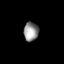
Tissue: lung
Cell type: Epithelial cells
Senescence score: 0.2319
Nuclear area (px): 277
Mean DAPI intensity: 145.069